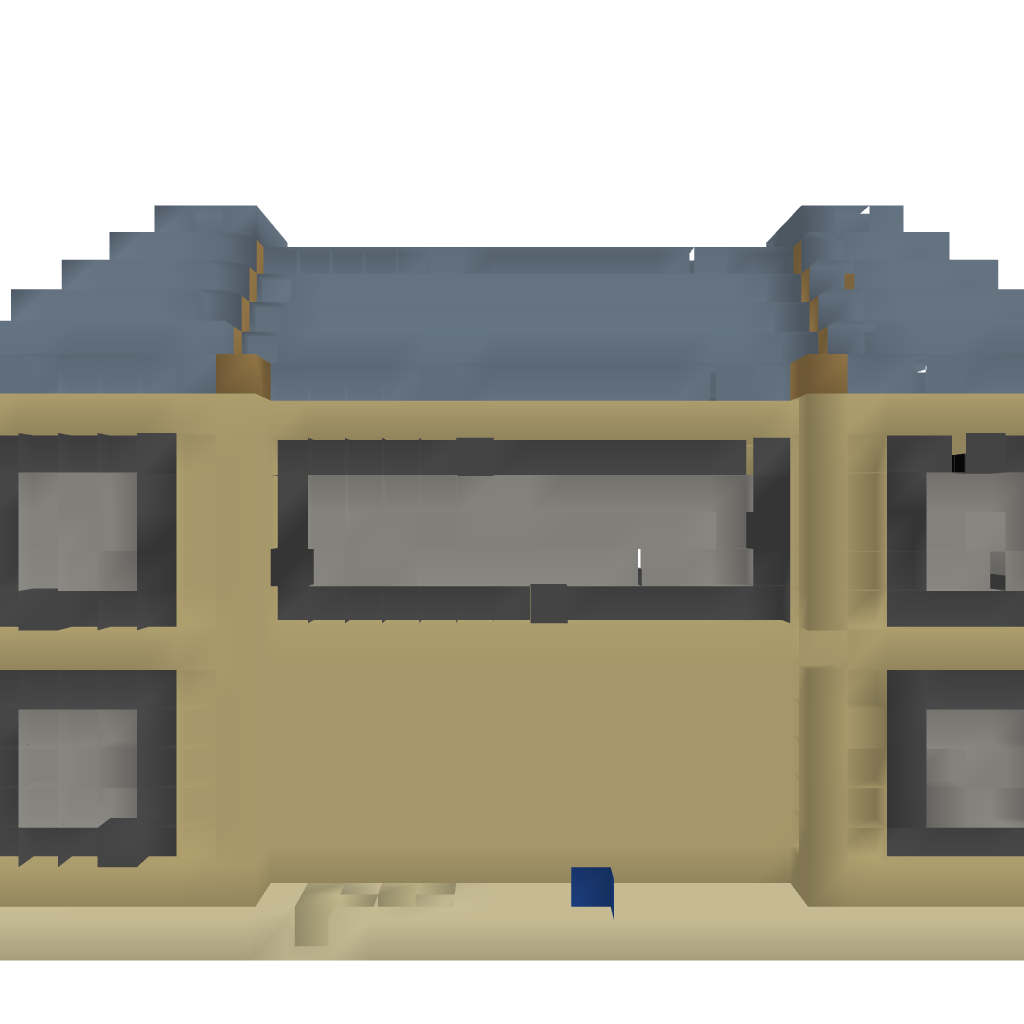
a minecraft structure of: OlimpusHD3